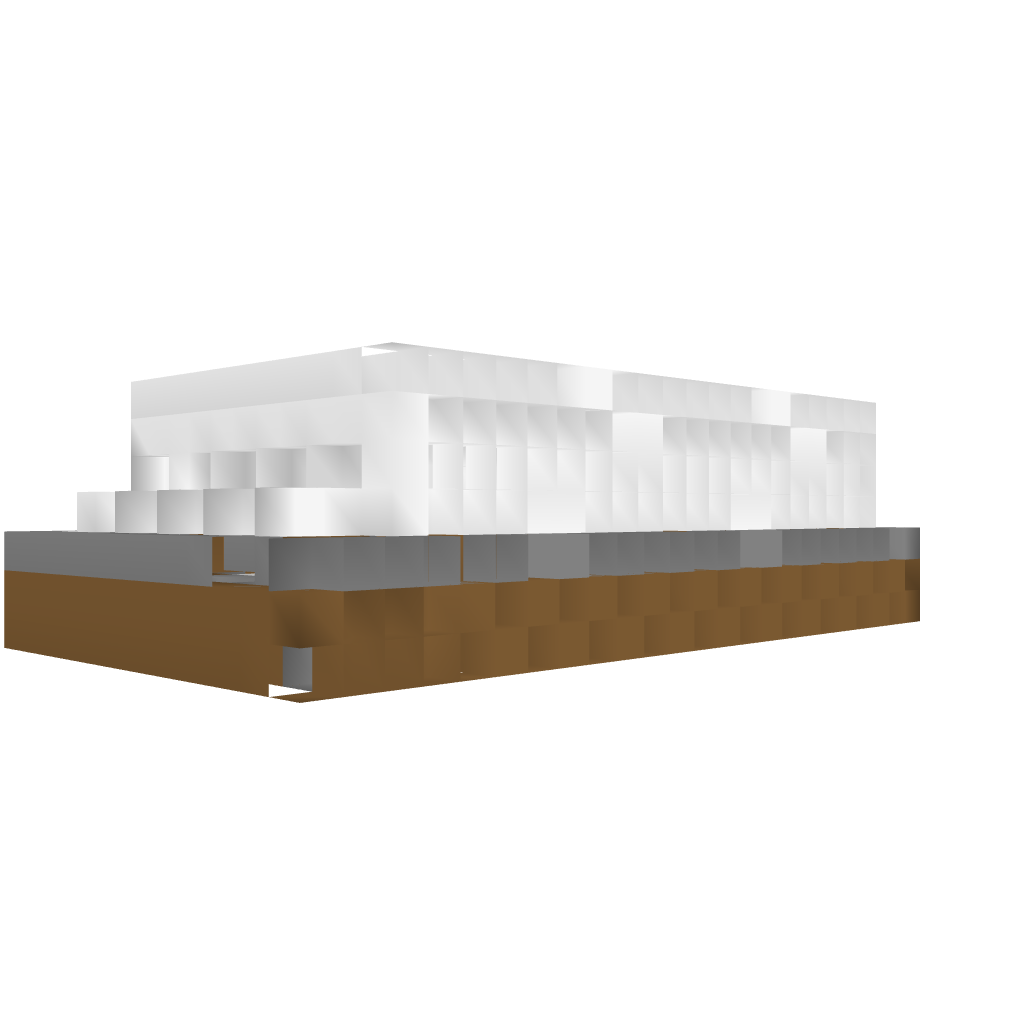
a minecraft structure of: Redstone Firing Range bad low quality